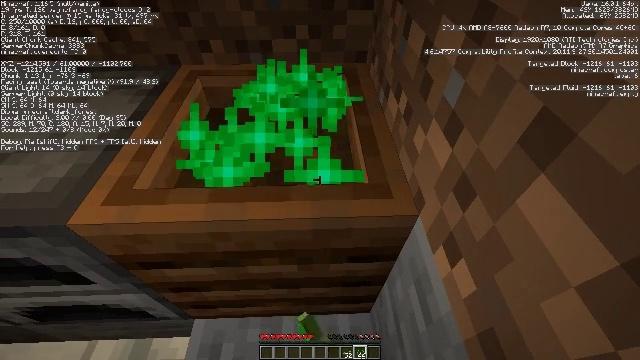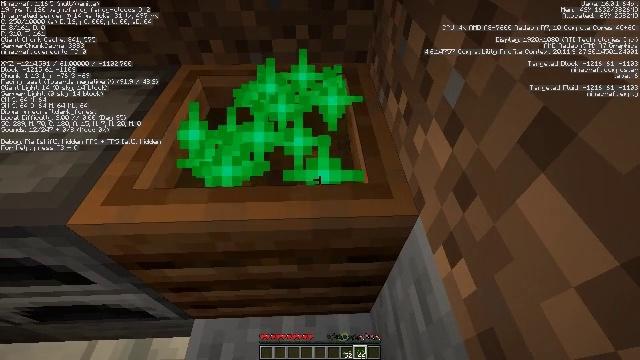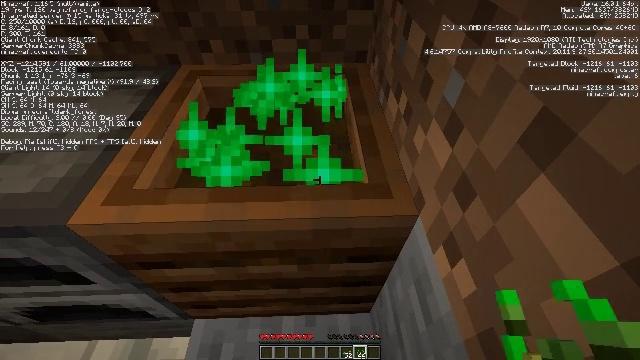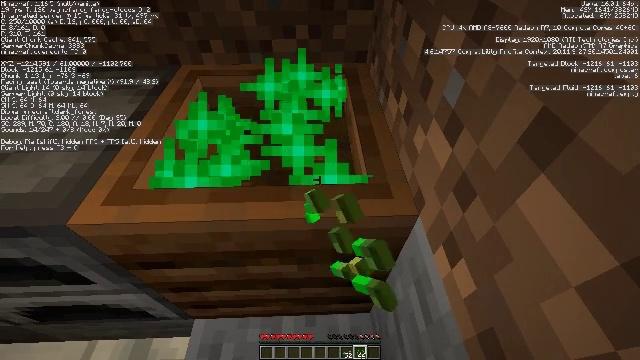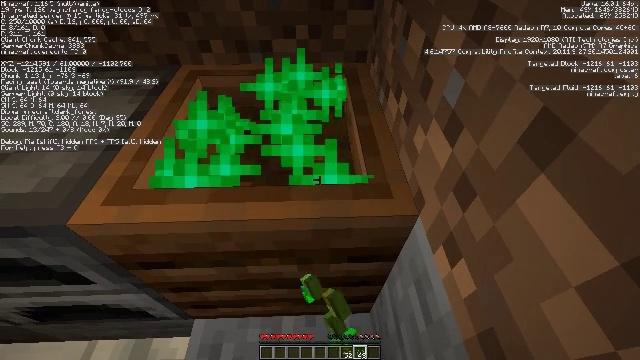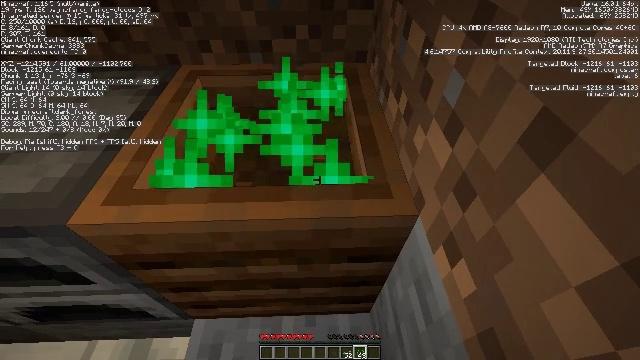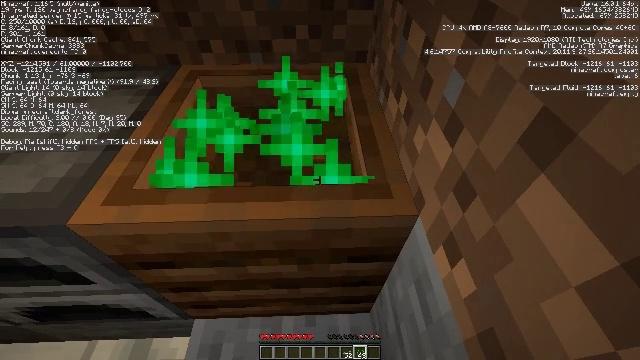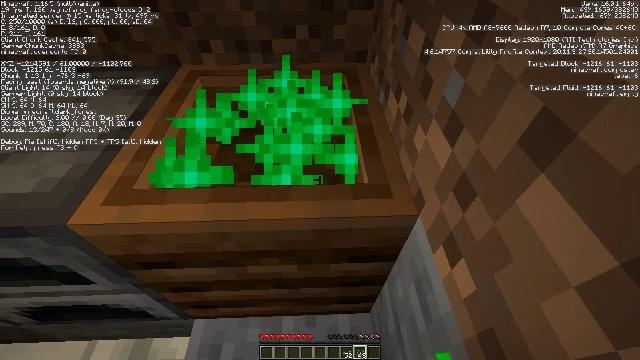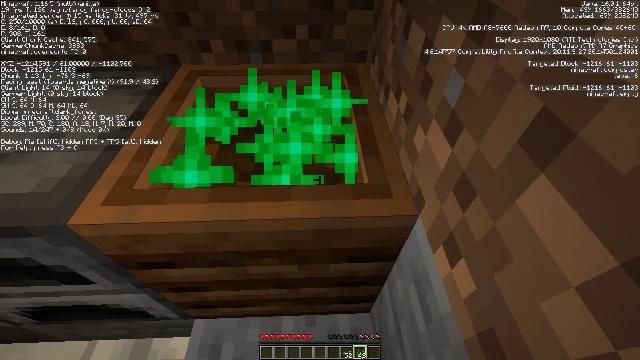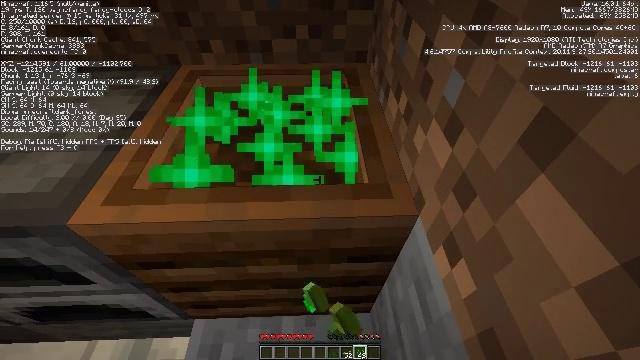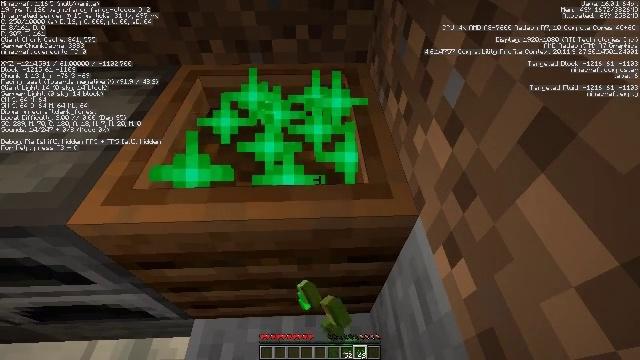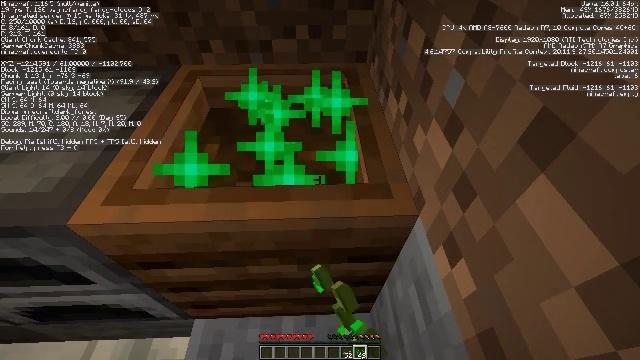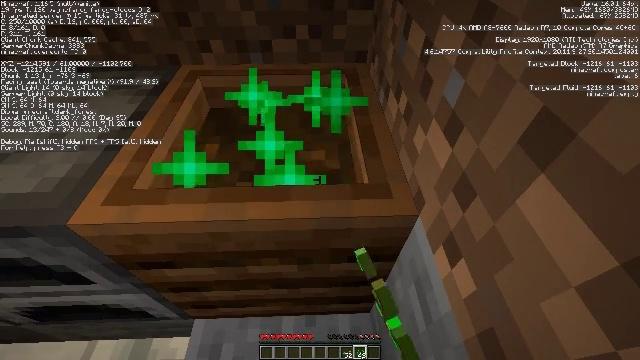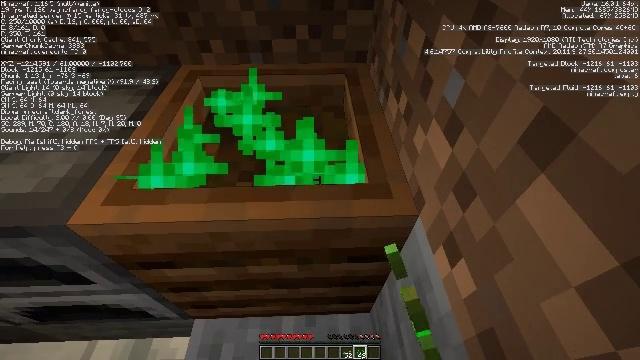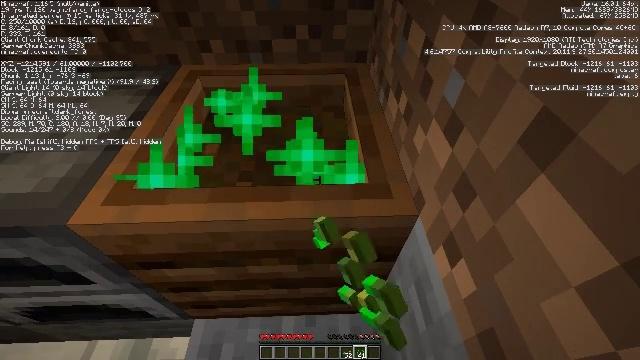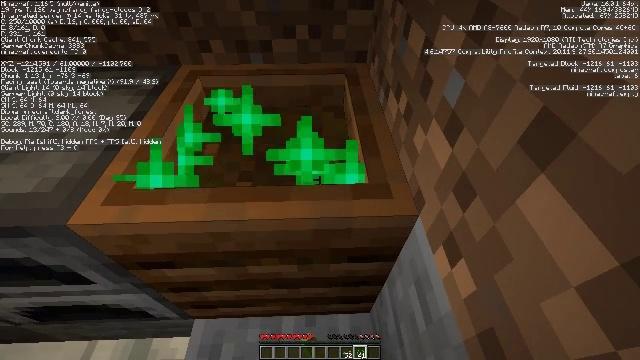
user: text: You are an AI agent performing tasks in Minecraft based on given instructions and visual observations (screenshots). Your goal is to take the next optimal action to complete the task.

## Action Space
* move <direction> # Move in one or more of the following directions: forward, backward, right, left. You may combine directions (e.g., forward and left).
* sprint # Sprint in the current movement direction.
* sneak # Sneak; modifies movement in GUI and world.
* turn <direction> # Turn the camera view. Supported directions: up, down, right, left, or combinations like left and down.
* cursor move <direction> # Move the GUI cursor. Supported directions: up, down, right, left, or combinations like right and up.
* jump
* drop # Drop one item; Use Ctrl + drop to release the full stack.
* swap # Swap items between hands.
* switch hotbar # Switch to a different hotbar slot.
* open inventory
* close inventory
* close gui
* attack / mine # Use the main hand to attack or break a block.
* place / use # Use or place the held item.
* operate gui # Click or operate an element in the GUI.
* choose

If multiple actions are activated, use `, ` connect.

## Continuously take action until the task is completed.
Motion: motion action
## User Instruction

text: Activate the furnace to craft dried kelp.
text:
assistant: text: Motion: no_op
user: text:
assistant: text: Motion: use / place
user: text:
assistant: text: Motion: use / place
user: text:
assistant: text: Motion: use / place
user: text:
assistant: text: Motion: no_op
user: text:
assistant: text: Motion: no_op
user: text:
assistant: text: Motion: no_op
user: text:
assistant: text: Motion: use / place
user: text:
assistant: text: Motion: use / place
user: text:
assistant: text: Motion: use / place
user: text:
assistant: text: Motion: no_op
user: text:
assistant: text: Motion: no_op
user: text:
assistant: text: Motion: use / place
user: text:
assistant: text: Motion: use / place
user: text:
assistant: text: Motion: use / place
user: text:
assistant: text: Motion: no_op
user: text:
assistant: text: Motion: use / place
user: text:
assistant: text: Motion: use / place
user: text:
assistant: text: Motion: use / place
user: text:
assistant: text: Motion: use / place
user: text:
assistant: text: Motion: no_op
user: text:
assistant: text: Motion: no_op
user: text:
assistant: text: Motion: no_op
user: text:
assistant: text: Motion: no_op
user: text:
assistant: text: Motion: no_op
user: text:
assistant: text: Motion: no_op
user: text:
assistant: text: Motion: no_op
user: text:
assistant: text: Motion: use / place
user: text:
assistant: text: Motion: use / place
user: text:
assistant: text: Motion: use / place